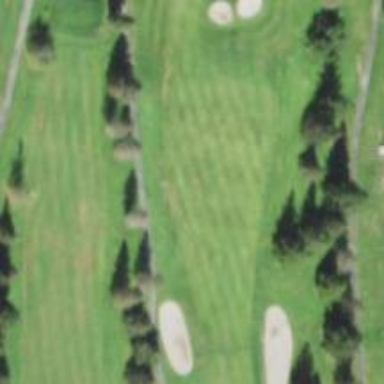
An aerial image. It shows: Golf hole.